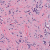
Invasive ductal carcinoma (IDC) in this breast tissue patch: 0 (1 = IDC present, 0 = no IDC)